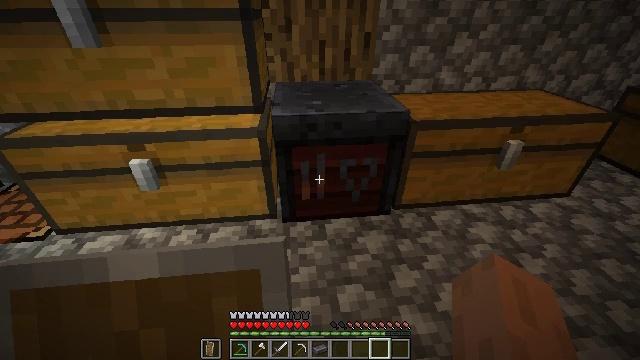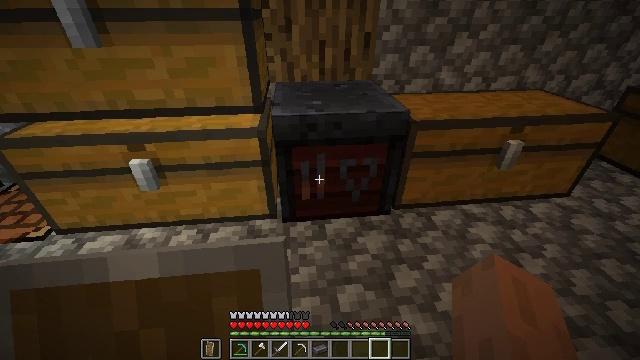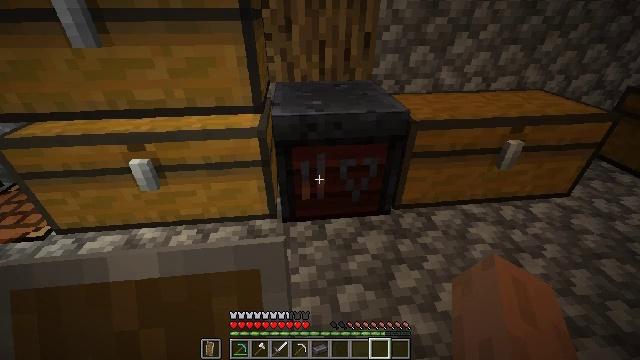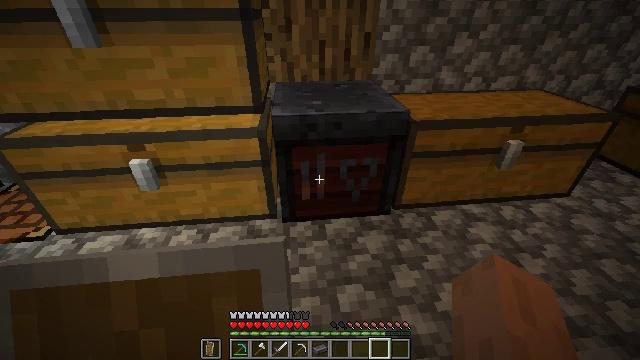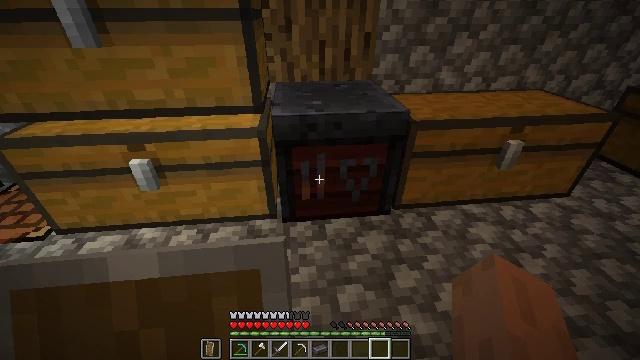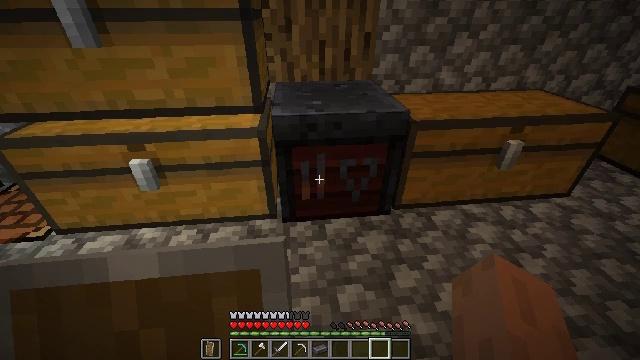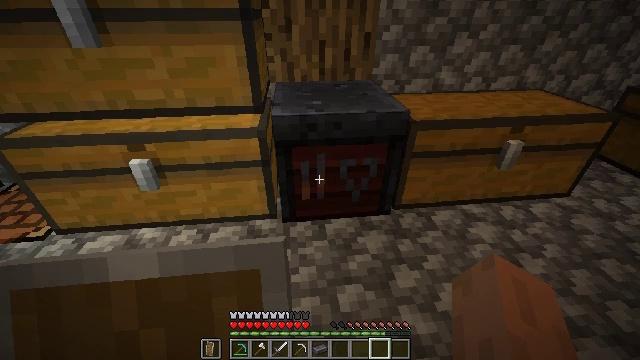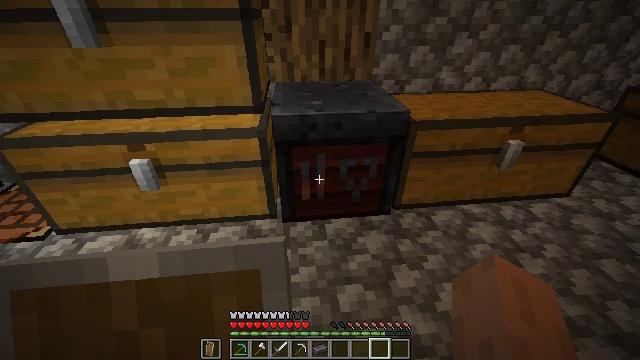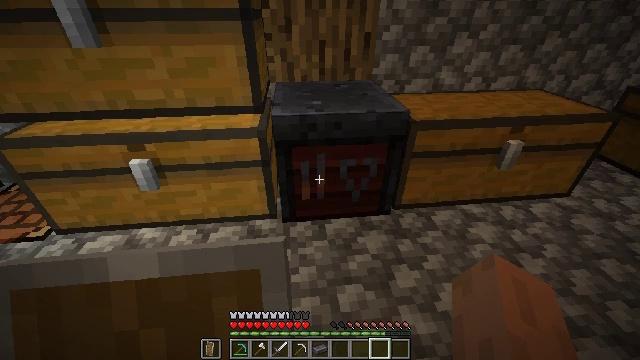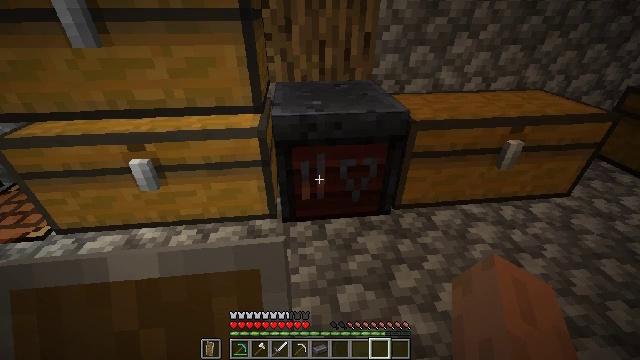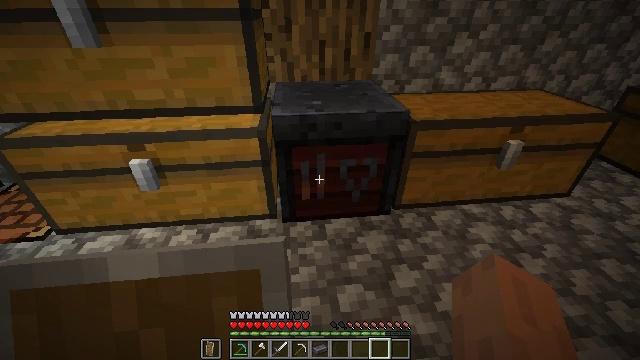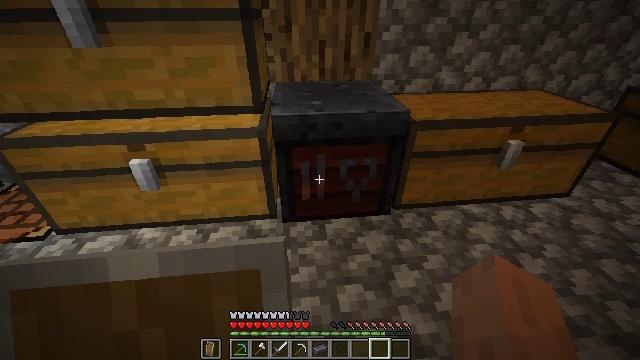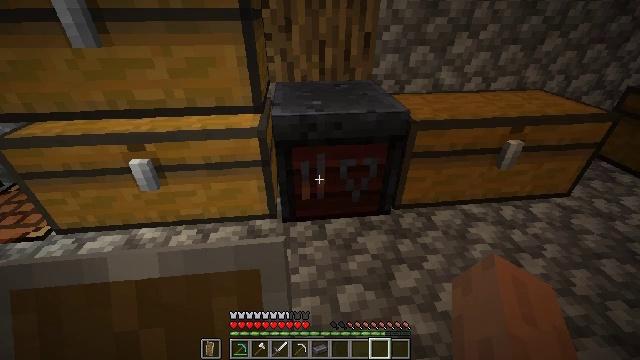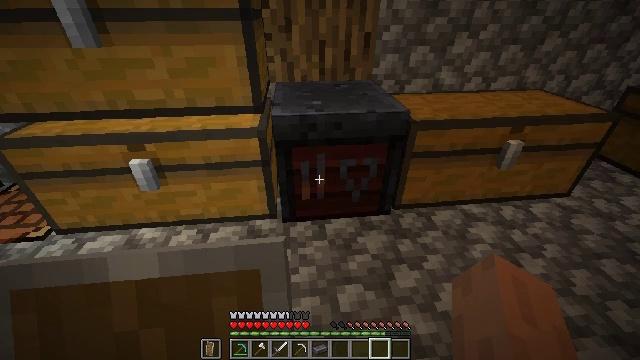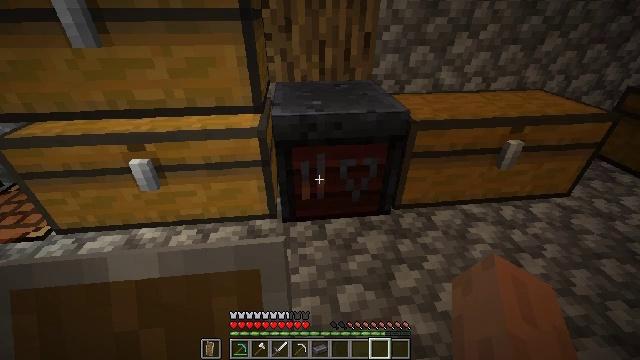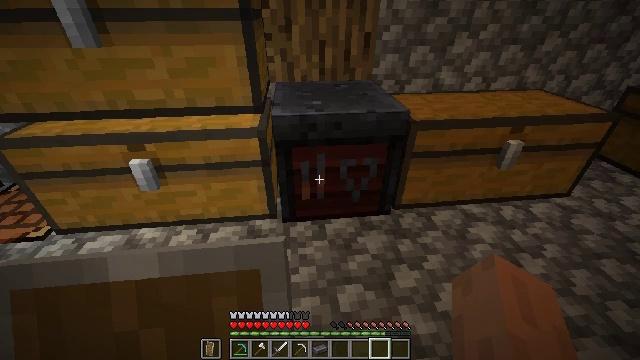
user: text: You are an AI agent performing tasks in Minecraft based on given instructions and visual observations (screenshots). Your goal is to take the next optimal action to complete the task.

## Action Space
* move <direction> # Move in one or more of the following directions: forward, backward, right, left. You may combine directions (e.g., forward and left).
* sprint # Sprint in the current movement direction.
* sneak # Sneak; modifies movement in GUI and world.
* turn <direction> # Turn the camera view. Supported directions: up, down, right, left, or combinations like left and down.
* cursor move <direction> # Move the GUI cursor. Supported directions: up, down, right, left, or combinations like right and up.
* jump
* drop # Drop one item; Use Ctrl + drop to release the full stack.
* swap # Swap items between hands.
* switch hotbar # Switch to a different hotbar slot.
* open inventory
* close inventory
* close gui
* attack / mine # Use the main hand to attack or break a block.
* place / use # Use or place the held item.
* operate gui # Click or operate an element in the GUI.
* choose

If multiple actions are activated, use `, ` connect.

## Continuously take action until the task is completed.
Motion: motion action
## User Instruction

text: craft item netherite pickaxe
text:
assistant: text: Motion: no_op
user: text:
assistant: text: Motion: no_op
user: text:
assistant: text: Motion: no_op
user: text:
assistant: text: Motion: no_op
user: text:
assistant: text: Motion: no_op
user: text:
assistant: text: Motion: no_op
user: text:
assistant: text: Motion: no_op
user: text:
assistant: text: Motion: no_op
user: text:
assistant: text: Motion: no_op
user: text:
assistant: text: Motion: no_op
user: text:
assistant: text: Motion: no_op
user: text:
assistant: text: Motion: no_op
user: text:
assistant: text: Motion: no_op
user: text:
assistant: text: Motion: no_op
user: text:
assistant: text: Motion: no_op
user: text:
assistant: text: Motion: no_op
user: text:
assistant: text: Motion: no_op
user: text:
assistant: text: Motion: no_op
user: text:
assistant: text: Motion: no_op
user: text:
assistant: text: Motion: no_op
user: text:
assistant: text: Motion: no_op
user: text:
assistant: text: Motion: no_op
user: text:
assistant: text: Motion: no_op
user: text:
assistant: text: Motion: no_op
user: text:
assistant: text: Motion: no_op
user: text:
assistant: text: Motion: no_op
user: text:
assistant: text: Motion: no_op
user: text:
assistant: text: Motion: no_op
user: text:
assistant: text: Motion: no_op
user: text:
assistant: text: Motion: no_op